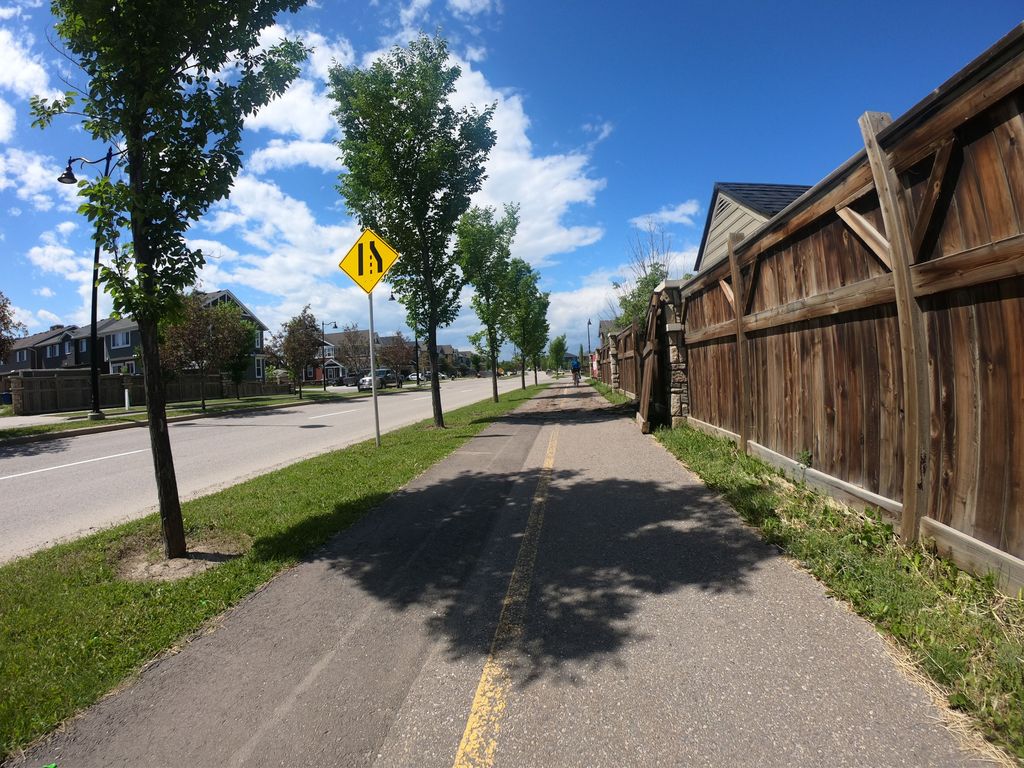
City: calgary